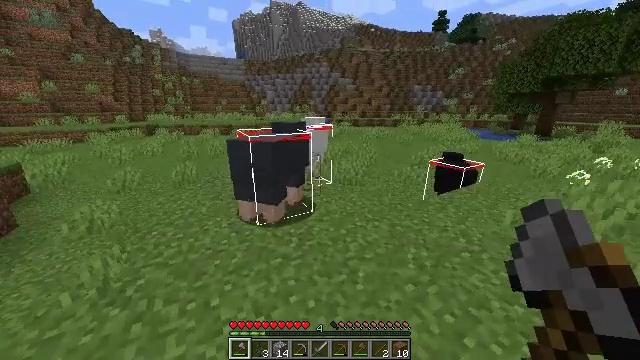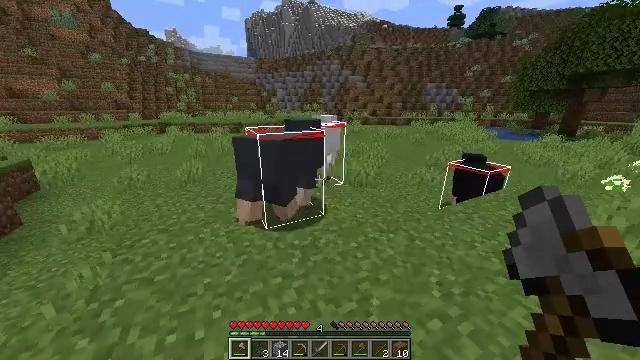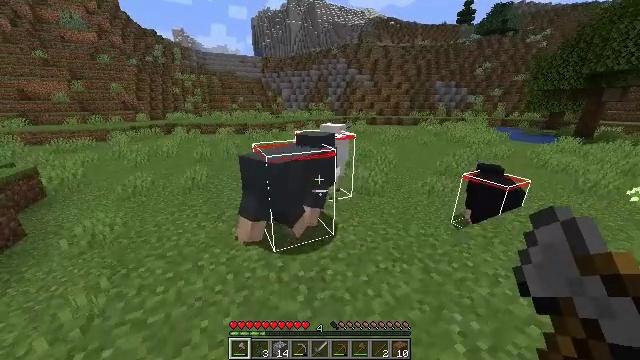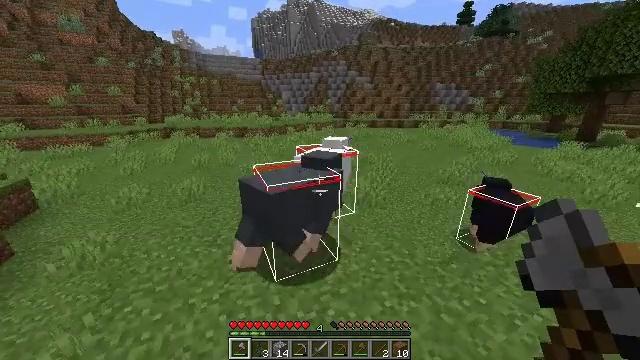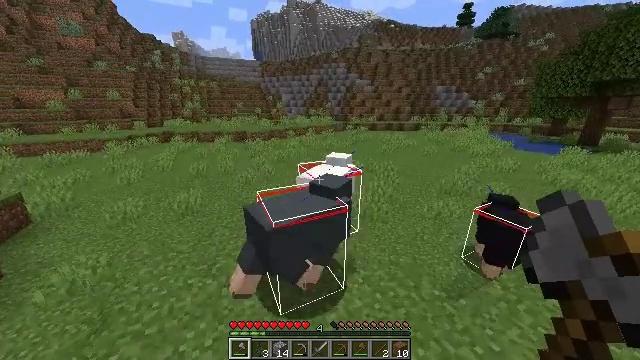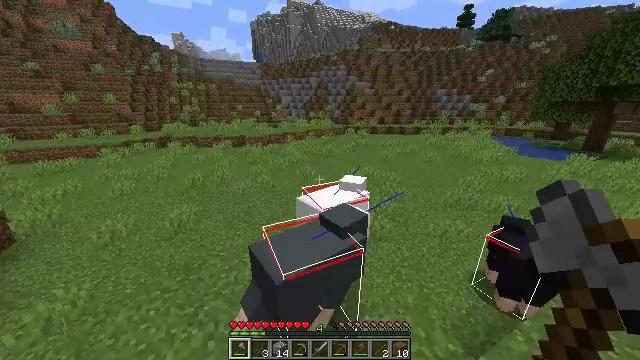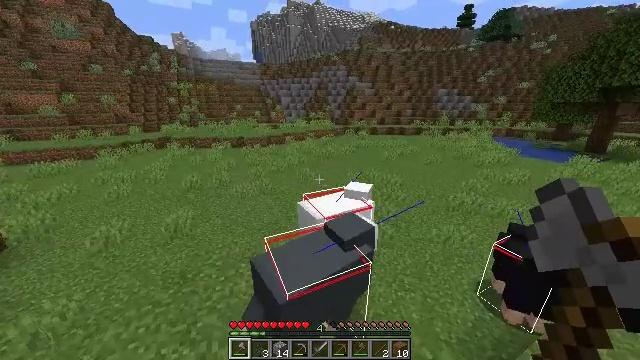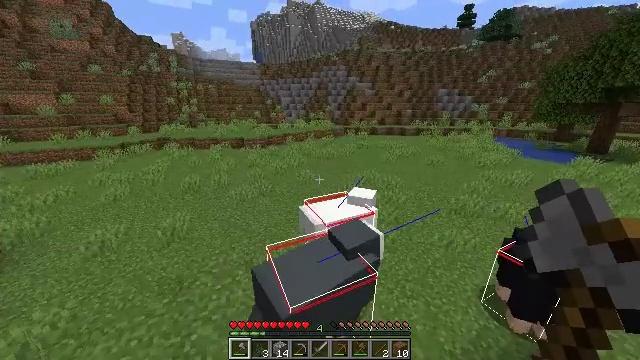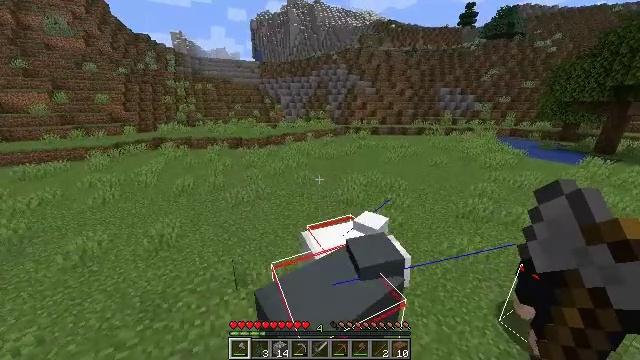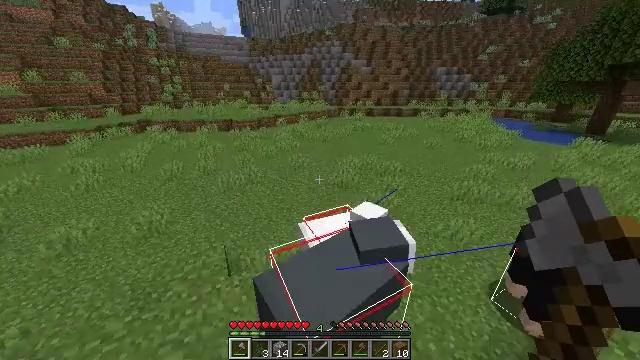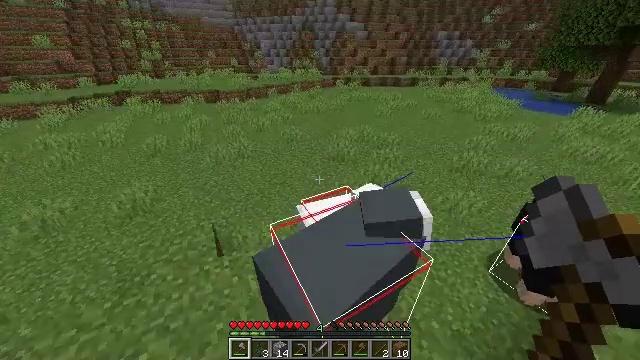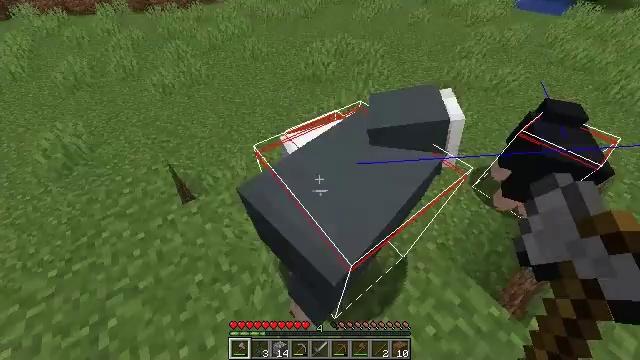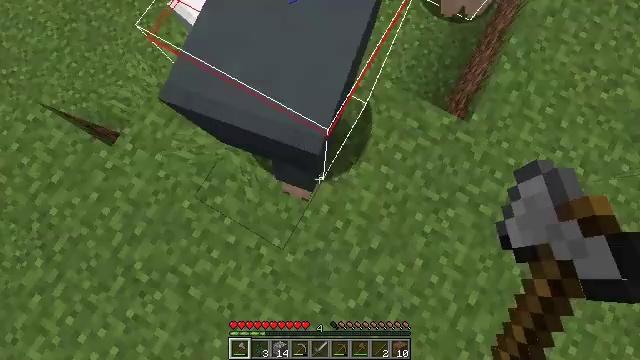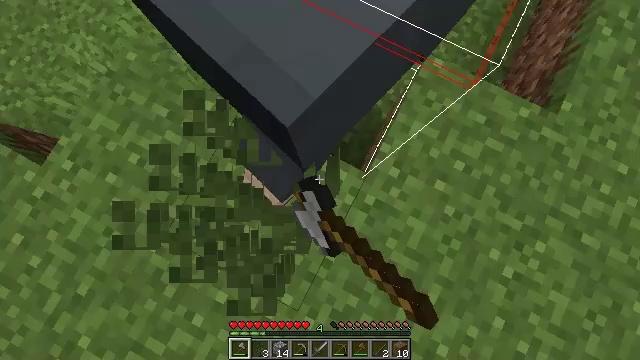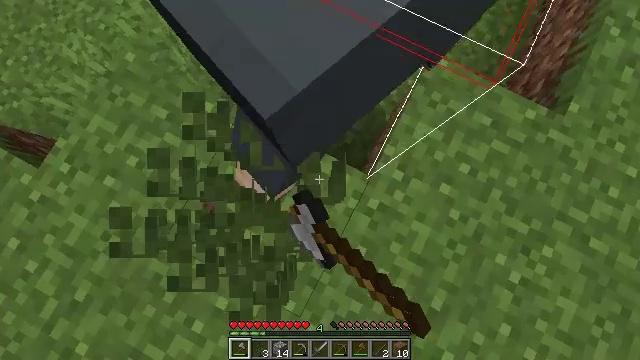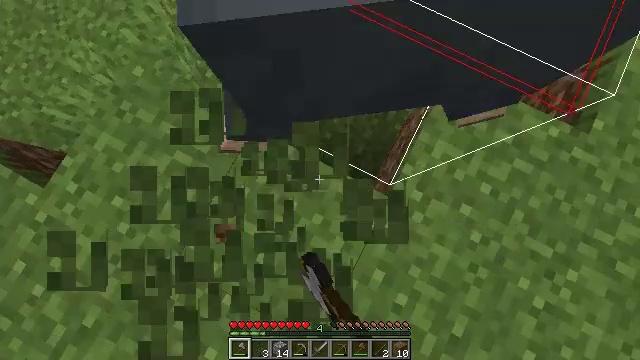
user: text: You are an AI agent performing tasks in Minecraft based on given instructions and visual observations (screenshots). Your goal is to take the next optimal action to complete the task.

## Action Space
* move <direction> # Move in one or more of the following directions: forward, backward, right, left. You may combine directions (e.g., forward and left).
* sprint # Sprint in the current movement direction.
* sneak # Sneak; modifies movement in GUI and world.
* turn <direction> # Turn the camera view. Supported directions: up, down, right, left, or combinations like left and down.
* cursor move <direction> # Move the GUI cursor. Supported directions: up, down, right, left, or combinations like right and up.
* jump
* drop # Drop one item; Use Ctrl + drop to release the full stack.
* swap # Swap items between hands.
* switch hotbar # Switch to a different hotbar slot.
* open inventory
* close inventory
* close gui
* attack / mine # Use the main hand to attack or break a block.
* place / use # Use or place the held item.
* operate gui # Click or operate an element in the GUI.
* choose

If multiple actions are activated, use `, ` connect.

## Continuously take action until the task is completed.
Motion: motion action
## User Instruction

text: Break the grass block.
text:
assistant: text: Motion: move forward, sprint, turn left
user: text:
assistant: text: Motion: move forward, sprint, turn left, jump
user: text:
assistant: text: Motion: move forward, sprint, jump
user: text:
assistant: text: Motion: move forward, sprint, jump
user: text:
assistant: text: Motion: move forward, sprint, jump
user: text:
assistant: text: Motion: move forward, sprint, jump
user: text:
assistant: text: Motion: move forward, sprint, jump
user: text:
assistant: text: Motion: move forward, sprint, jump
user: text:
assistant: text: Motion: move forward, sprint, turn right and down
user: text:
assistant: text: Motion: move forward, turn right and down
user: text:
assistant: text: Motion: turn right and down
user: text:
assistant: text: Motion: turn right and down, attack / mine
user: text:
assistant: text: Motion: turn right, attack / mine
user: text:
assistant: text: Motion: attack / mine
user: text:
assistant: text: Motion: no_op
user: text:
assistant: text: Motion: turn left
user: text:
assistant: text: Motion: no_op
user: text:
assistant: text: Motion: no_op
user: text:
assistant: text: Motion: no_op